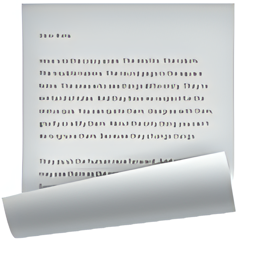
Name: page with curl
Emoji: 📃
Group: Objects
Sub-group: book-paper